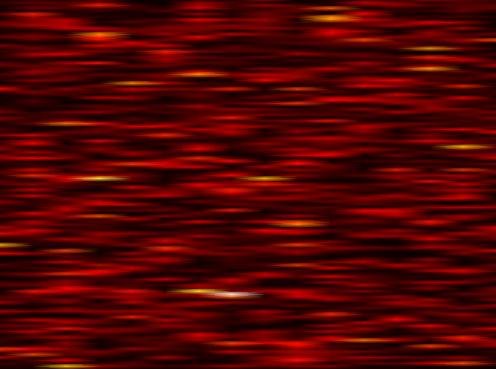
Label: OFDM